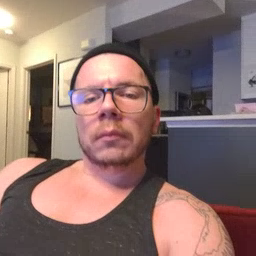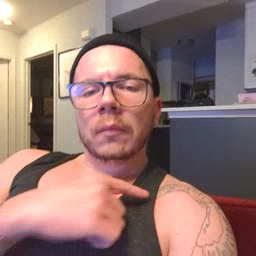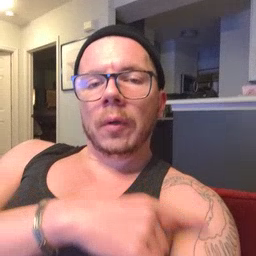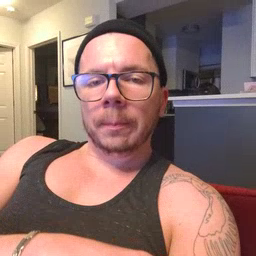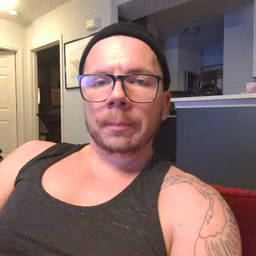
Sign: arm